Field crop: maize
Growth stage: 1
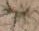
Species: salsola